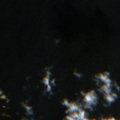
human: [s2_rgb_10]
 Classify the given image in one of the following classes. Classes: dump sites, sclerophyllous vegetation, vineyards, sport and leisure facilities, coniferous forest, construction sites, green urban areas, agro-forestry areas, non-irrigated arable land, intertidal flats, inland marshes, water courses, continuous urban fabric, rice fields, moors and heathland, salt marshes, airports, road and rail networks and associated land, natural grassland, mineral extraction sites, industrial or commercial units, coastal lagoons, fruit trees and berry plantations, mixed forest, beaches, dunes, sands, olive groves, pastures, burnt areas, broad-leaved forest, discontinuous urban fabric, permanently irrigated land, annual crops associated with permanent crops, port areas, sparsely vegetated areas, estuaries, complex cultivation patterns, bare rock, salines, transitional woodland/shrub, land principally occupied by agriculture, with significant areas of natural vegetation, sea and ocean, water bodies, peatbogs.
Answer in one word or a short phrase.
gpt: water bodies